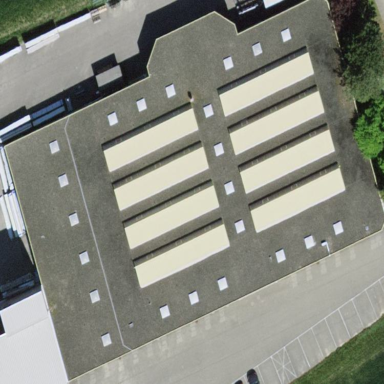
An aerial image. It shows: Industrial building.